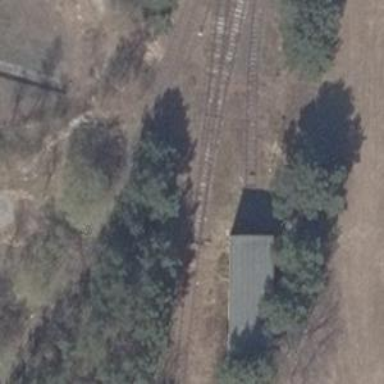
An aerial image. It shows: Rail spur service.